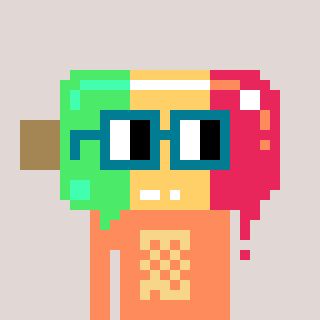
a pixel art character with square dark green glasses, a icepop-shaped head and a peachy-colored body on a warm background